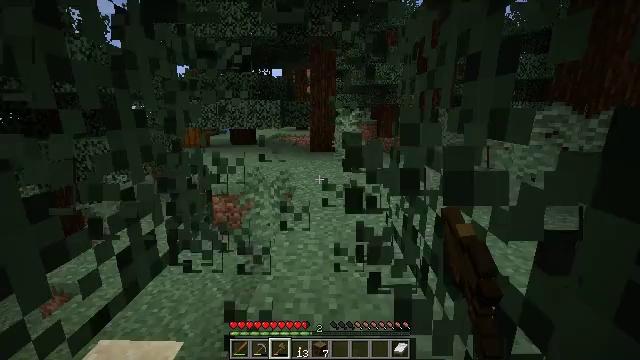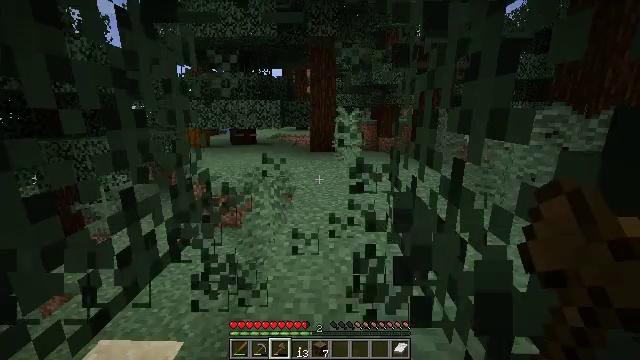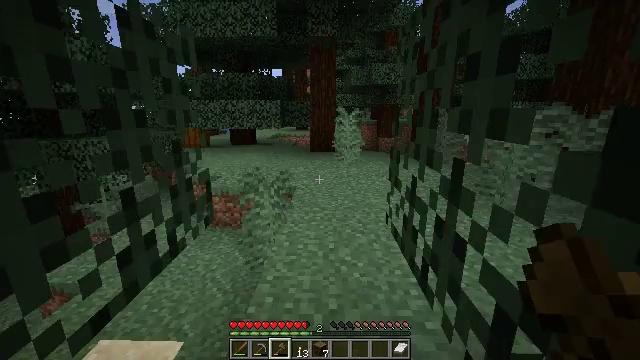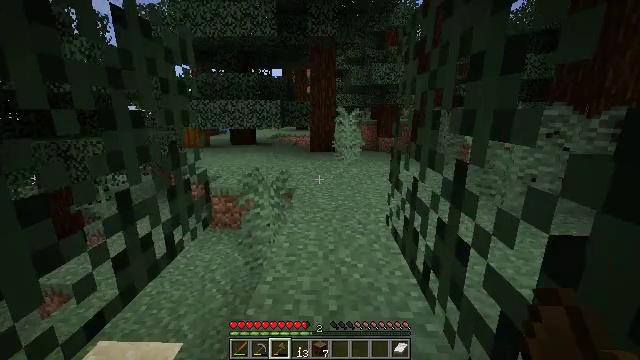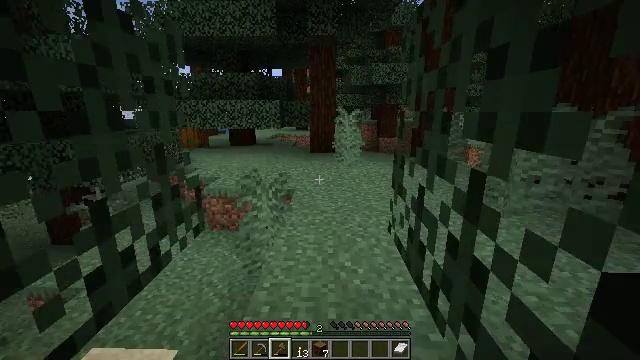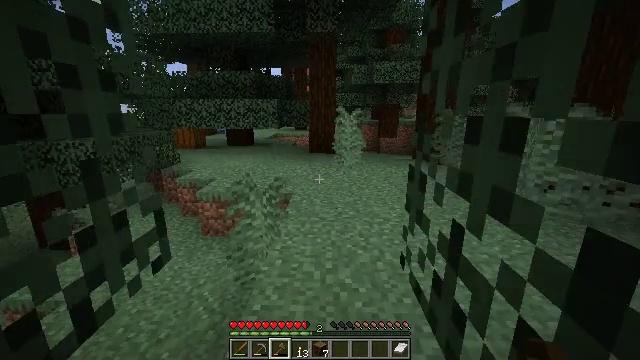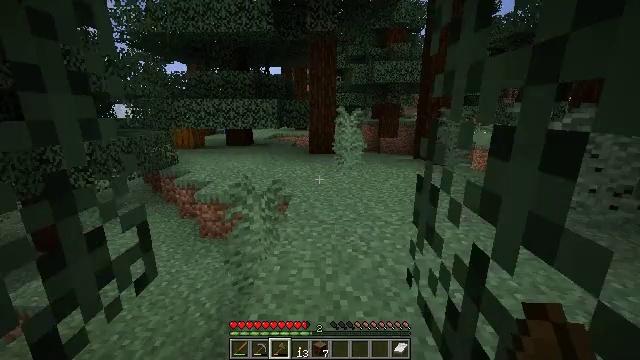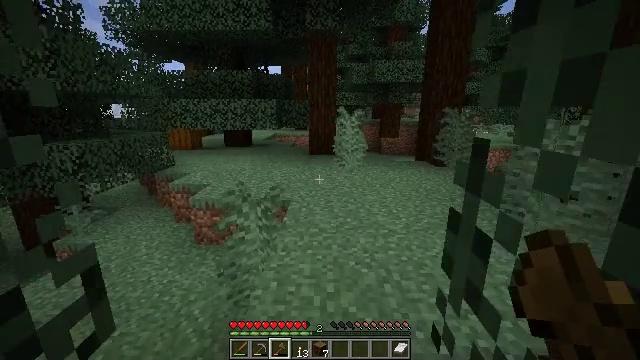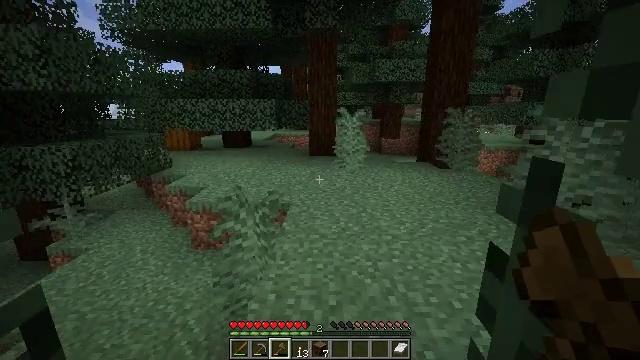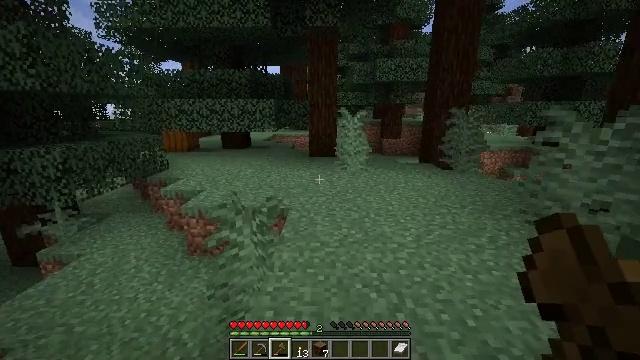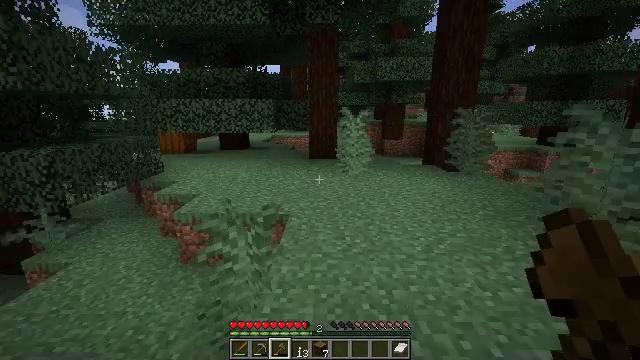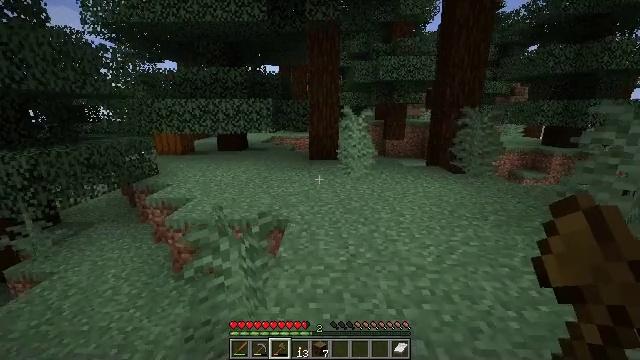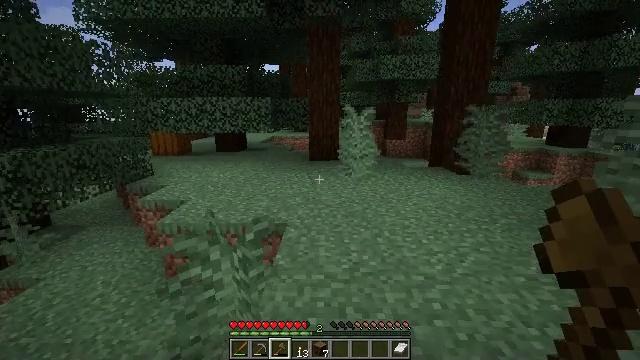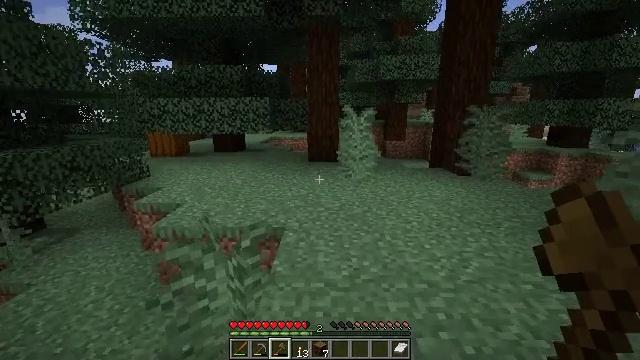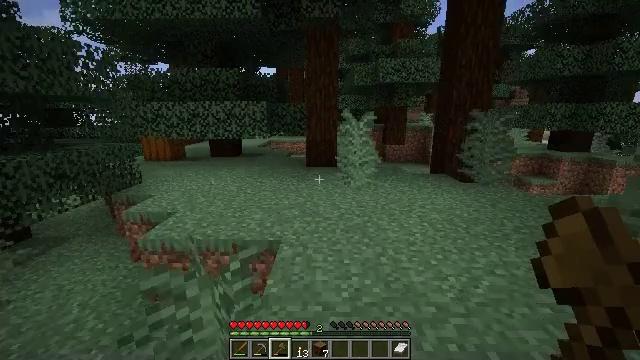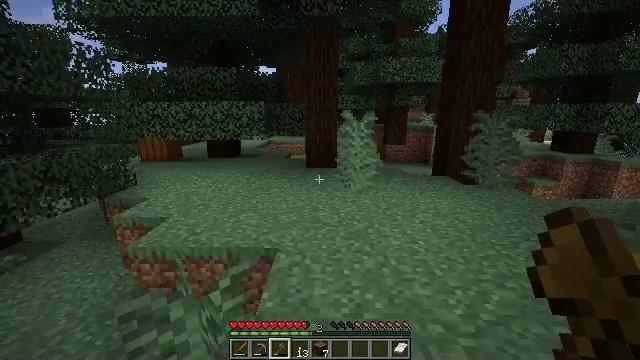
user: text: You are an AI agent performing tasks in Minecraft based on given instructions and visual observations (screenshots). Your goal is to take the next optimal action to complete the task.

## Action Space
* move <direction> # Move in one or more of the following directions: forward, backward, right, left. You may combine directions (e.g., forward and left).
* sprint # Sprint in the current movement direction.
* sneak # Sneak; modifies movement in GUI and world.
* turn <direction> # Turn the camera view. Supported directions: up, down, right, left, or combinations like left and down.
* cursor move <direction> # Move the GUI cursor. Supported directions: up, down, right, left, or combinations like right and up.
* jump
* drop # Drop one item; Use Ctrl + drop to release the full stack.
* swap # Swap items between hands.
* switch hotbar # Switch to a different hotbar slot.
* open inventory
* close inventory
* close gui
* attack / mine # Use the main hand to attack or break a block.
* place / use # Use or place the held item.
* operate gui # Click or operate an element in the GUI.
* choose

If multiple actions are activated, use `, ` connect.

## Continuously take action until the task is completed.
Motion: motion action
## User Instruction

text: Harvest the spruce log from a tree trunk.
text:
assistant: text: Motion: attack / mine
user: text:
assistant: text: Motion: attack / mine
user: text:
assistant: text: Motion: move forward, attack / mine
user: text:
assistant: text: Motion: move forward, attack / mine
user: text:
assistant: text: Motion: move forward
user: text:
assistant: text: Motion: move forward
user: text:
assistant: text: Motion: move forward
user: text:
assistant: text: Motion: move forward
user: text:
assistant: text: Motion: move forward
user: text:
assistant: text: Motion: move forward
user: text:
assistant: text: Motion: move forward
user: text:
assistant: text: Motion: move forward
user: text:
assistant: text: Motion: move forward
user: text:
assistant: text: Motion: move forward
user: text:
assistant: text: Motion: move forward, sprint
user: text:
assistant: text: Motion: move forward, sprint
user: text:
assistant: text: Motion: move forward, sprint
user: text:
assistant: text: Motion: move forward, sprint
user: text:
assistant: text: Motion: move forward, sprint
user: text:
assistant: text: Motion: move forward, sprint
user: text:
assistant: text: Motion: move forward, sprint
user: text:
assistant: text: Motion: move forward, sprint
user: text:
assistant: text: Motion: move forward, sprint
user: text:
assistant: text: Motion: move forward, sprint, turn down
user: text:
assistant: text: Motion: move forward, sprint, turn left and down
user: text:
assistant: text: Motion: move forward, sprint
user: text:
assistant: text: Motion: move forward, sprint
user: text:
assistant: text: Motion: move forward, sprint, attack / mine
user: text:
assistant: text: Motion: move forward, attack / mine
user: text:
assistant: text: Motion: move forward, attack / mine